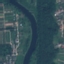
Land use / land cover class: River